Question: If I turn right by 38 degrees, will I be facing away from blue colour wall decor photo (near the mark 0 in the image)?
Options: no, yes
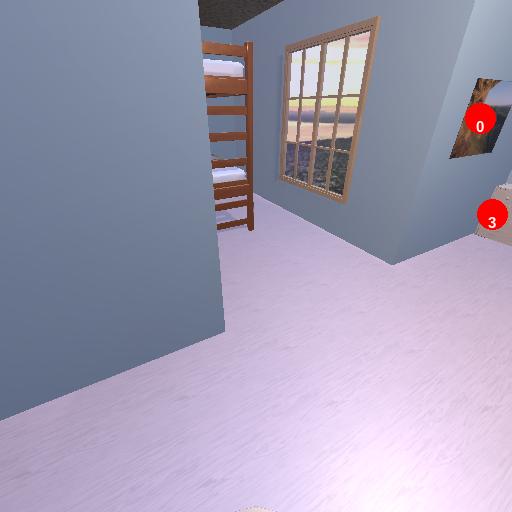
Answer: no